Aerial crown-view tile of a tropical tree (Barro Colorado Island, Panama), acquired 20241112:
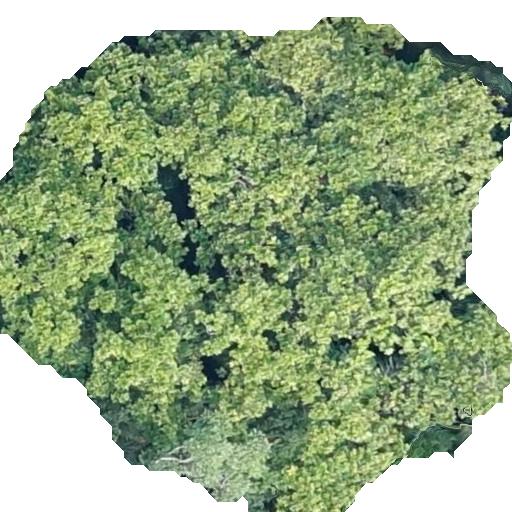
Species: Anacardium excelsum
GBIF accepted scientific name: Anacardium excelsum
Crown area: 319.587 m²